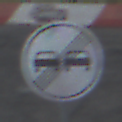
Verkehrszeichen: EndeUeberholverbot
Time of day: MorningAfternoon
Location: Outdoor (RoadRail)
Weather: PartlyCloudy
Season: NotSpecified
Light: Natural